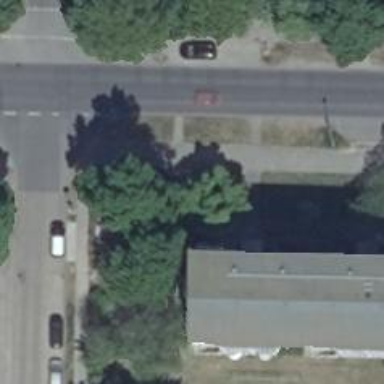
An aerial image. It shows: Footway along the road.